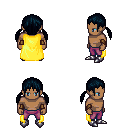
a pixel art fantasy rpg character, male body template, human, dark skin, yellow cape, magenta pants, raven twin-tailed hairstyle, cloth bracers, metal boots, four views (front, back, left, right), 2x2 character sprite sheet, small pixel art, hard edges, no anti-aliasing